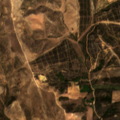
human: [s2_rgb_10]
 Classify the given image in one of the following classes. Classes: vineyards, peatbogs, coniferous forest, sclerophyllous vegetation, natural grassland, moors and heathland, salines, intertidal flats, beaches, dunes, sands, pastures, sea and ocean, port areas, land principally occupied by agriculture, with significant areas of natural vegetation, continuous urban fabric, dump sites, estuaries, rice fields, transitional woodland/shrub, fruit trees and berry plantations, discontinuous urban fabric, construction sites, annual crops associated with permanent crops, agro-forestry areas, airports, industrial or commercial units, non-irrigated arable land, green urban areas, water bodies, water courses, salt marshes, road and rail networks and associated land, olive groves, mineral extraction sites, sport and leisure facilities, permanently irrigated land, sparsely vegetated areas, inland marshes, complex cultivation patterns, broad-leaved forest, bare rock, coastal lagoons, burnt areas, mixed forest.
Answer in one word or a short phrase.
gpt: non-irrigated arable land, annual crops associated with permanent crops, sclerophyllous vegetation, transitional woodland/shrub